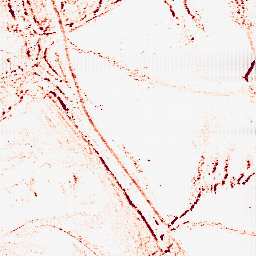
Category: morphological
Decomposition family: morphological_rect
Decomposition parameters: operation: opening
width: 5
height: 3
Upsampling method: fft_zeropad
Upsampling parameters: scale: 2
Upsampling scale: 2